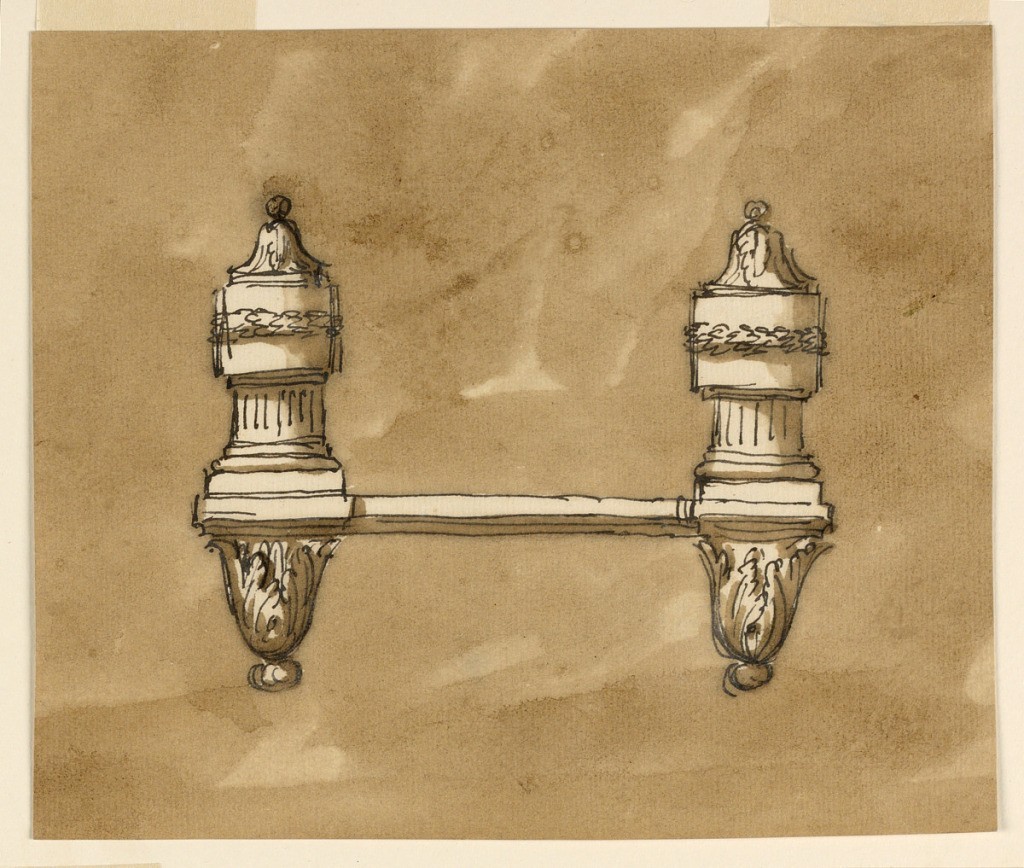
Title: Fireplace fenders
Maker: Giuseppe Barberi, Italian, 1746–1809
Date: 1746–1809
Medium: Pen and brown ink, brush and brown wash, graphite on off-white laid paper
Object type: Drawing
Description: Fireplace fenders.